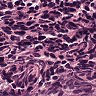
Metastatic tissue present: no